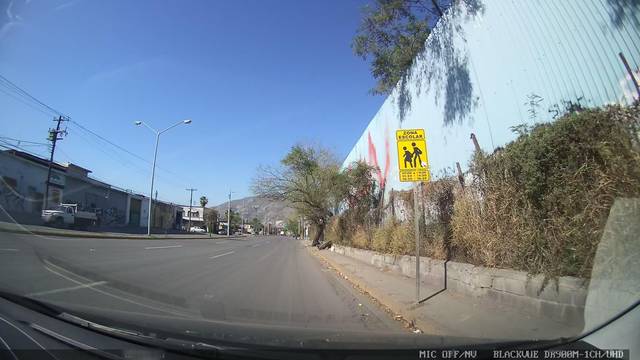
Region: Mexico
Coordinates: 25.728, -100.342